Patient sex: M
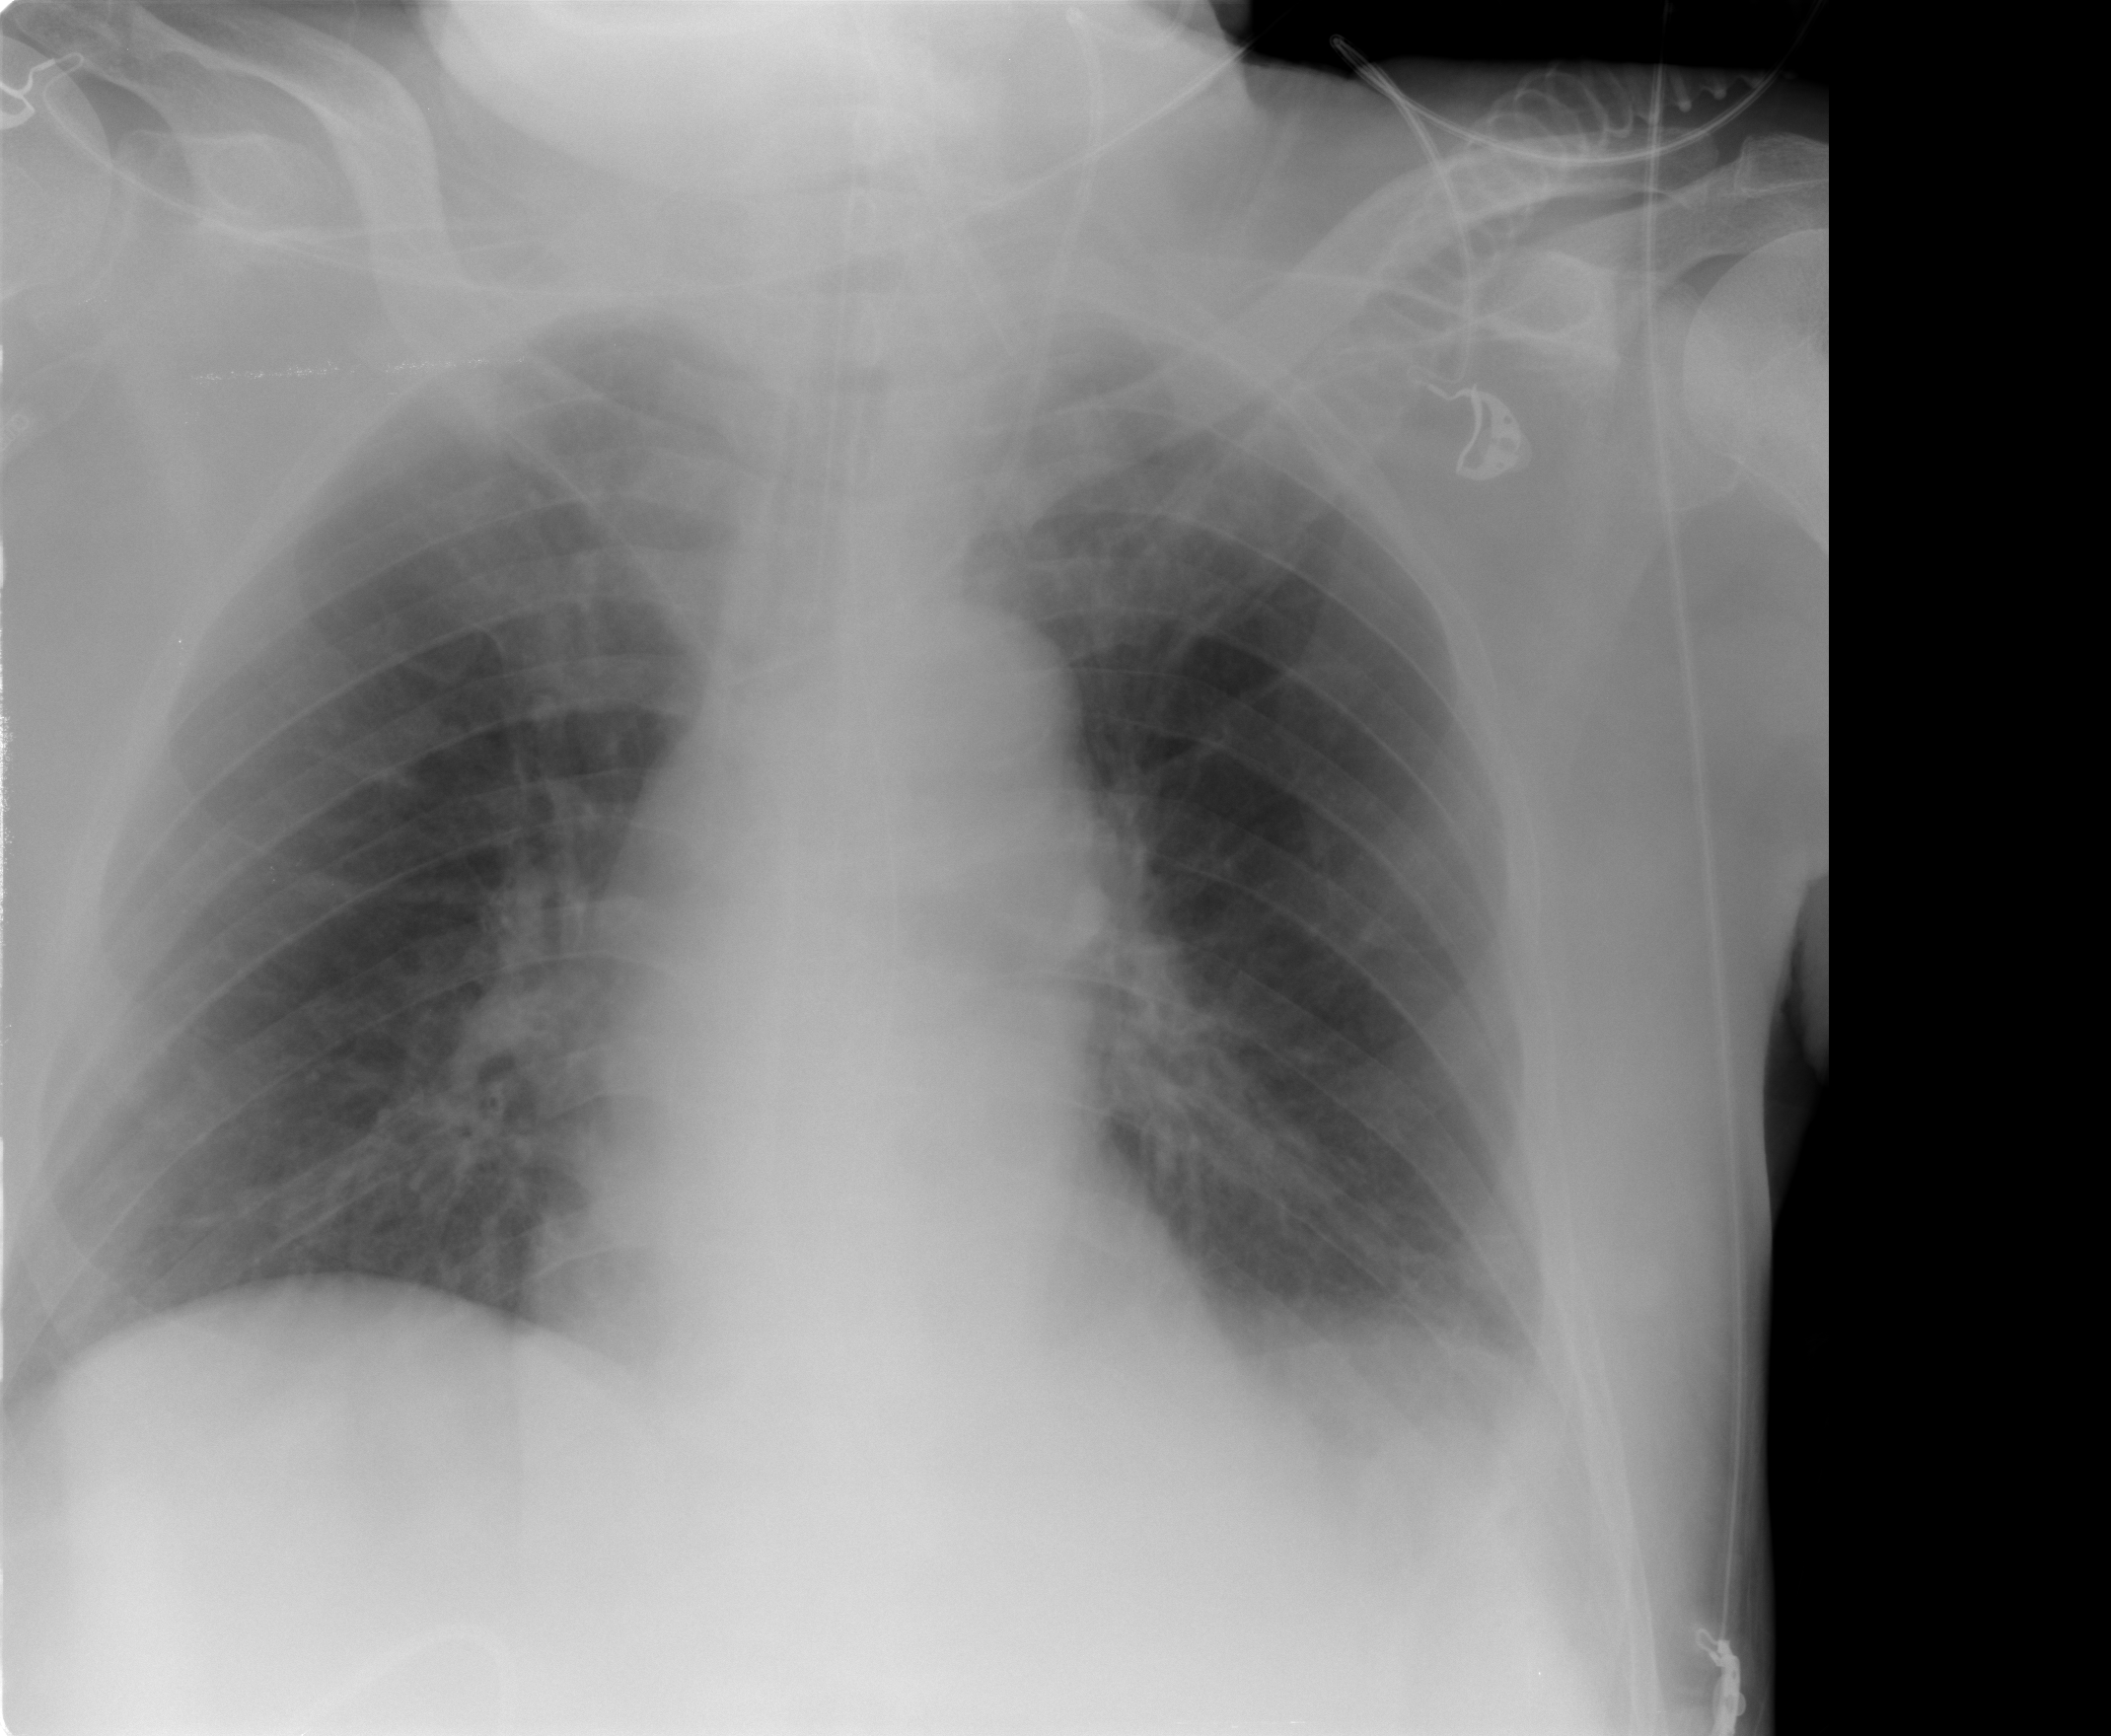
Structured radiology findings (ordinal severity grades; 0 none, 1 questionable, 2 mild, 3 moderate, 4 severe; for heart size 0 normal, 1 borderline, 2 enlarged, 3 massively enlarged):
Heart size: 0
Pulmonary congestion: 0
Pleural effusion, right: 0
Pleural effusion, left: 1
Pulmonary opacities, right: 0
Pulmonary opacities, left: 0
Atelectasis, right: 0
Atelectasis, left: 0